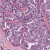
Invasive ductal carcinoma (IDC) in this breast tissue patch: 0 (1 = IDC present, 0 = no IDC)